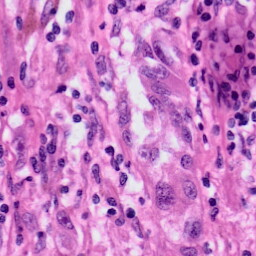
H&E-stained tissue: Skin